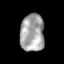
Tissue: skin
Cell type: Epithelial cells
Senescence score: 0.2772
Nuclear area (px): 891
Mean DAPI intensity: 163.811